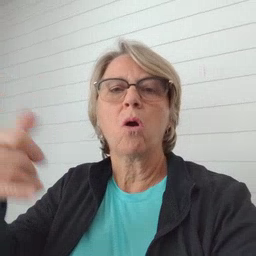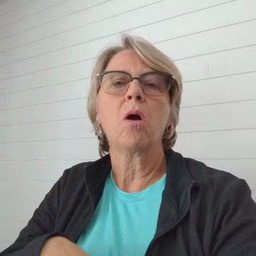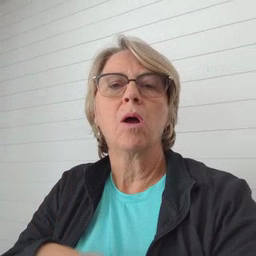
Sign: callonphone